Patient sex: F
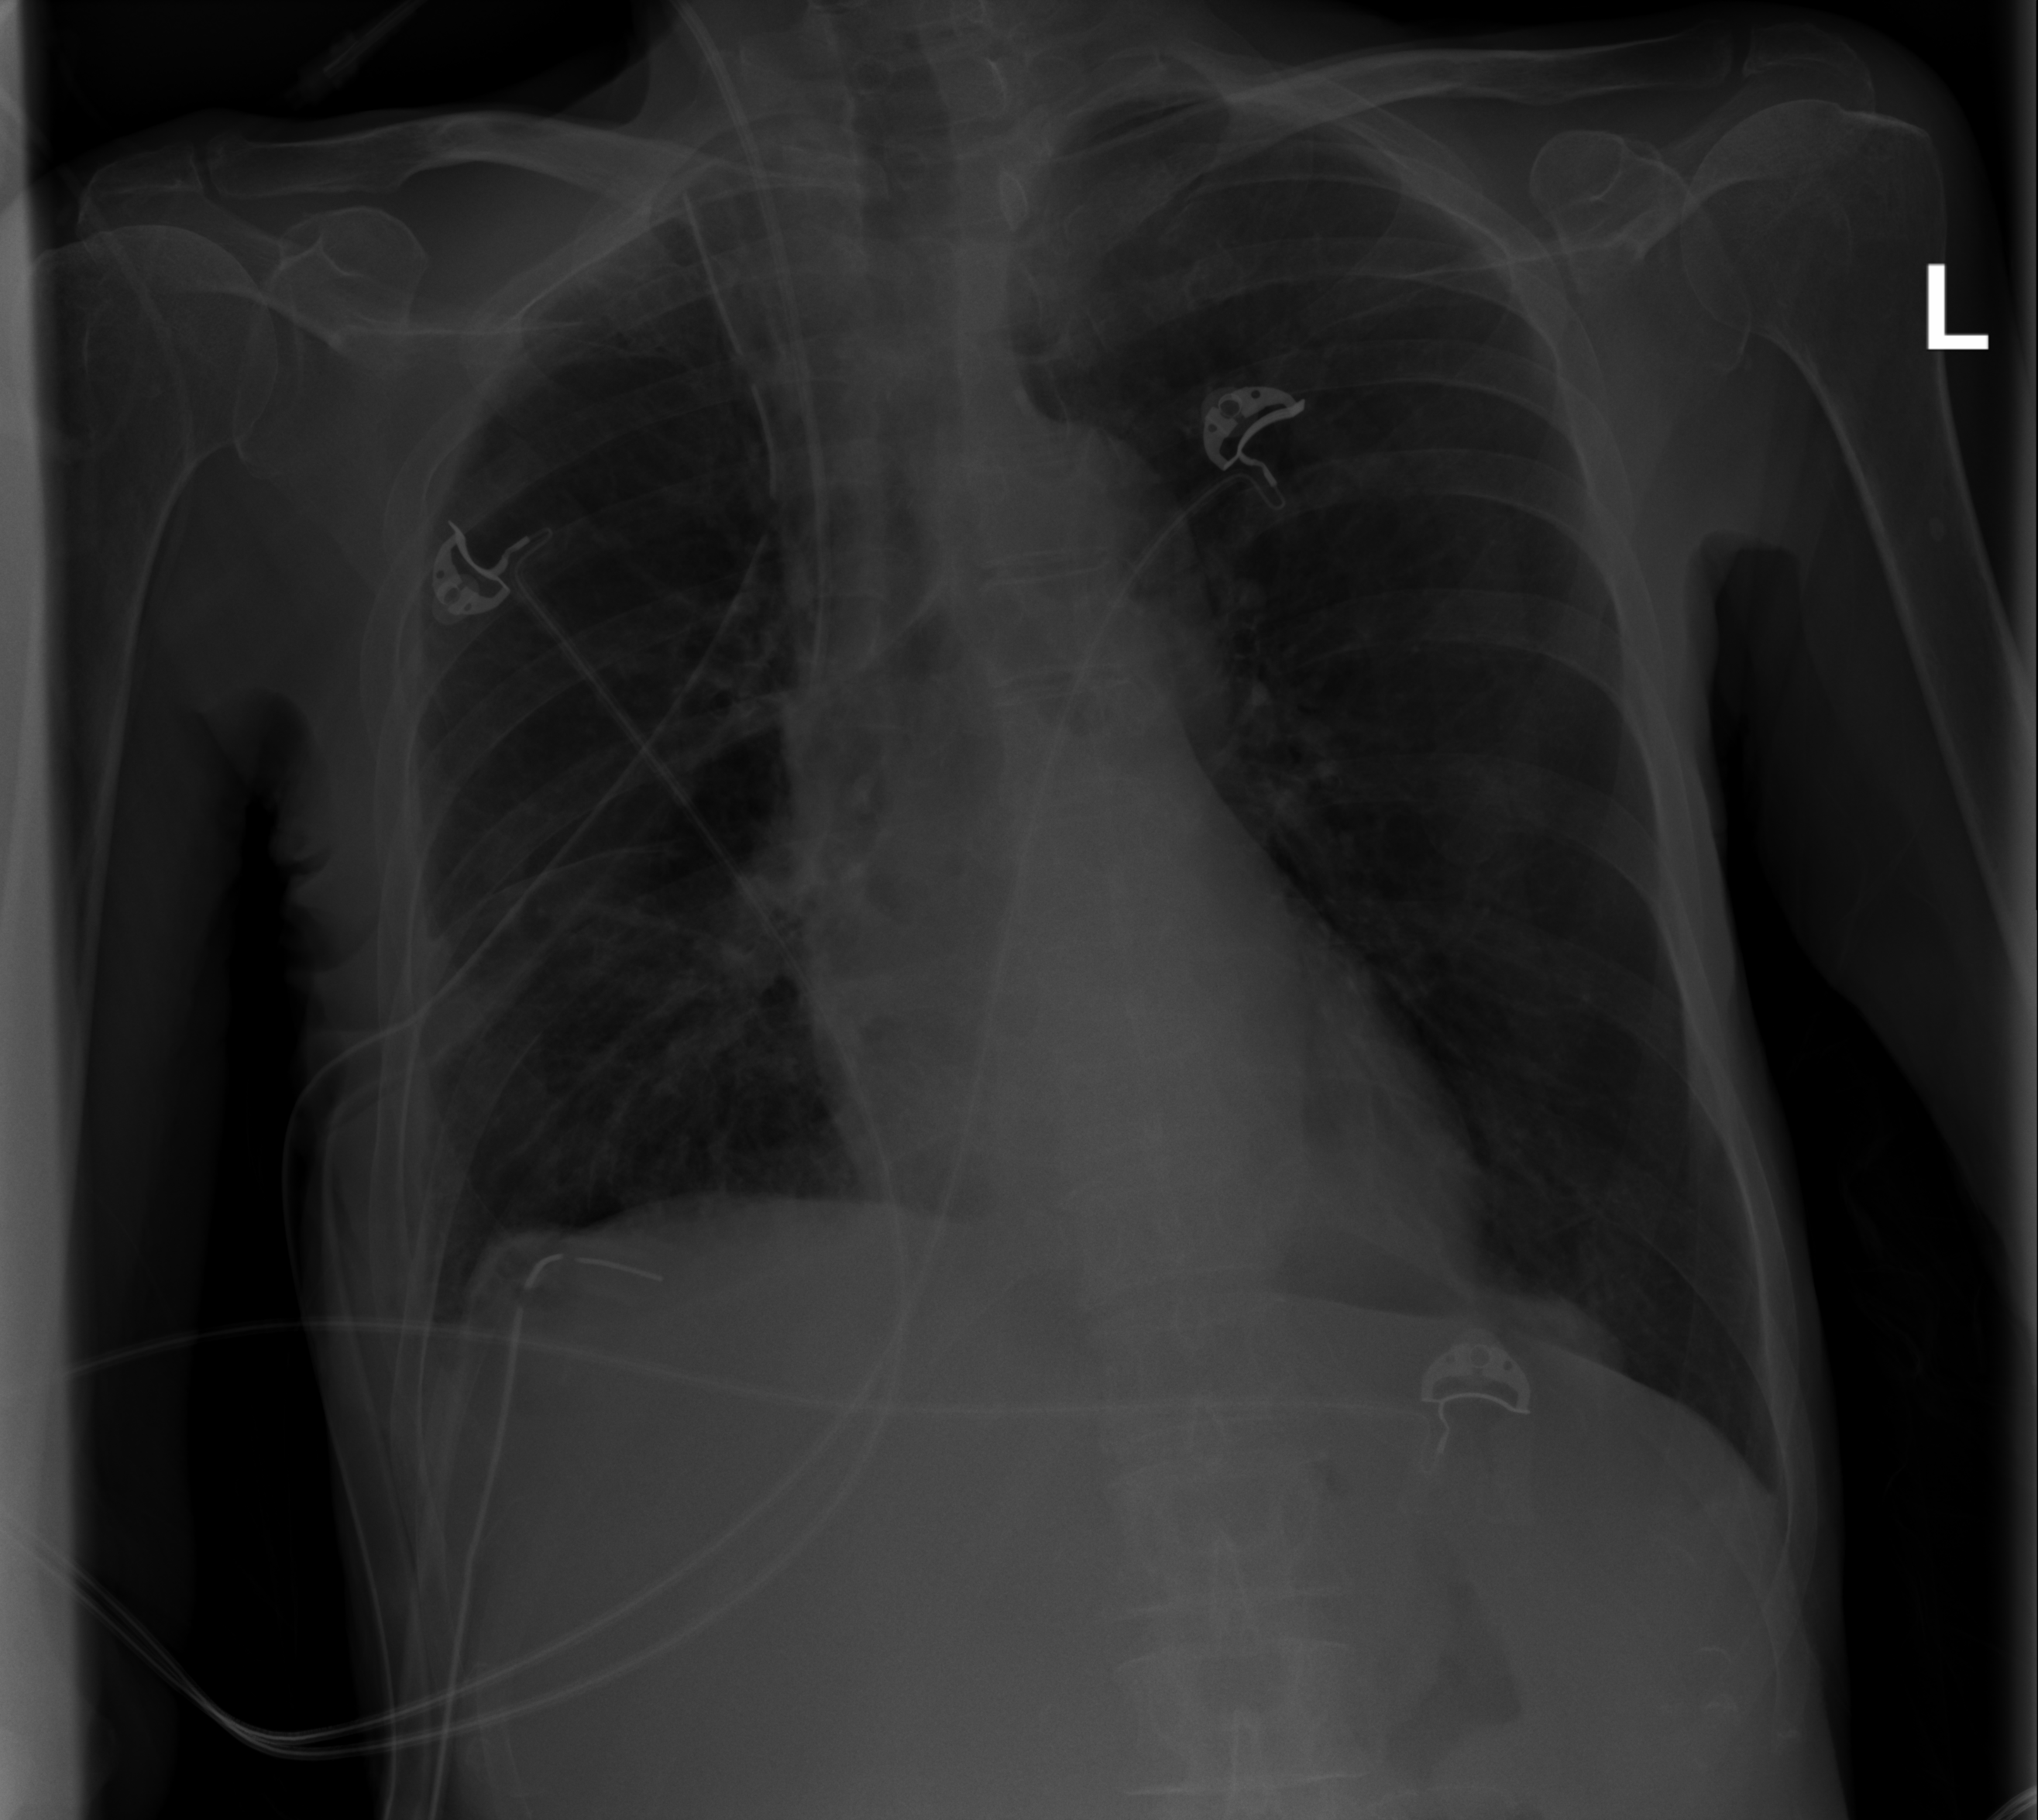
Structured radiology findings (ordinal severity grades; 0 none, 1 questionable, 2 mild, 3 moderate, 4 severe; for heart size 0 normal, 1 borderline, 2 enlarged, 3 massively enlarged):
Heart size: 0
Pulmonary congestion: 0
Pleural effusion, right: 2
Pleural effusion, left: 0
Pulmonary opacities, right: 0
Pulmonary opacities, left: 0
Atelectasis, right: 2
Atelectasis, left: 0